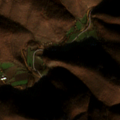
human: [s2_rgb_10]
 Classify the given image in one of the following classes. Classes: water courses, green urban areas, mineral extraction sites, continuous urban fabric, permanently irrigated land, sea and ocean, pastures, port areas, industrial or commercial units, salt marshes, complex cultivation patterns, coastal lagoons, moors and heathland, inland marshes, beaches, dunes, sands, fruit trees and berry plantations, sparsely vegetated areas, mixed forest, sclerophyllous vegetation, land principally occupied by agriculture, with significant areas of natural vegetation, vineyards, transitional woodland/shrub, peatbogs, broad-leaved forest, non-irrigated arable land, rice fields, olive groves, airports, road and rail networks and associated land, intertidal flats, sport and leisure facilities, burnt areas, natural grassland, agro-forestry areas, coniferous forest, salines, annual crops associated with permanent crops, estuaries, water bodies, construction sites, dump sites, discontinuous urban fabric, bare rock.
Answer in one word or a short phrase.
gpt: land principally occupied by agriculture, with significant areas of natural vegetation, broad-leaved forest, mixed forest